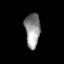
Tissue: lung
Cell type: Others
Senescence score: 0.5505
Nuclear area (px): 515
Mean DAPI intensity: 143.297